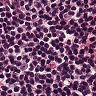
Metastatic tissue present: no